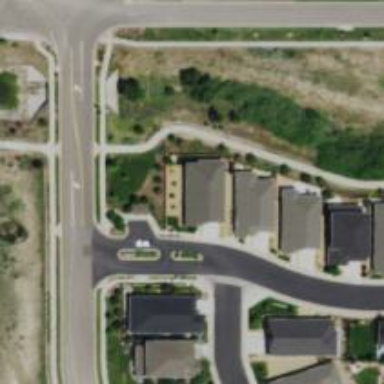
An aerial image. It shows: Residential road.